Interaction volume radius: 5 \u00c5
Interaction volume height: 45 \u00c5
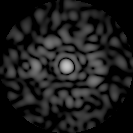
Disorder parameter: 0.8438